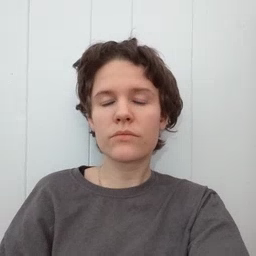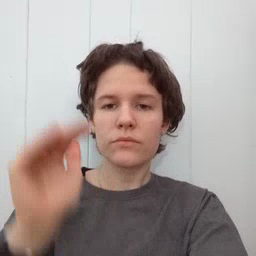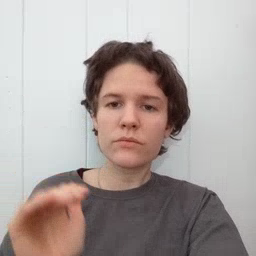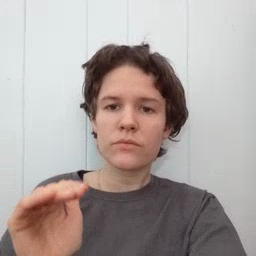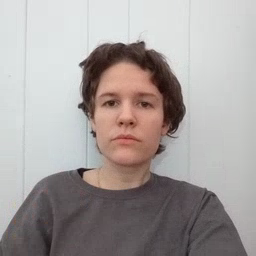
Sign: child